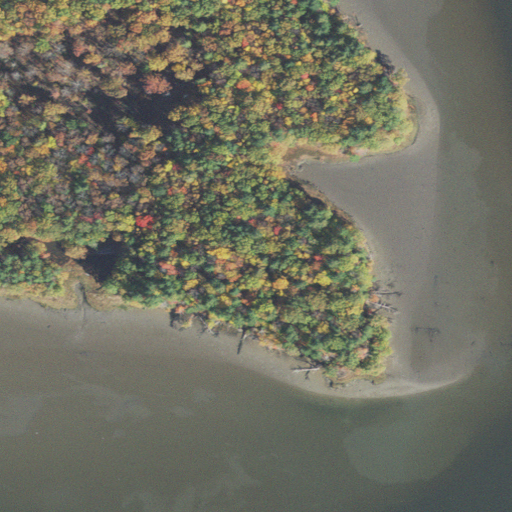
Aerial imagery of cape in New Hampshire named Clements Point containing open water, mixed forest, herbaceous wetlands, deciduous forest, and woody wetlands